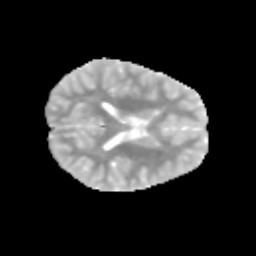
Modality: MD
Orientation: axial
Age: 11
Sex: male
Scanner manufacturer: siemens
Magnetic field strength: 3 T
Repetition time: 3.8 s
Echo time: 0.07 s